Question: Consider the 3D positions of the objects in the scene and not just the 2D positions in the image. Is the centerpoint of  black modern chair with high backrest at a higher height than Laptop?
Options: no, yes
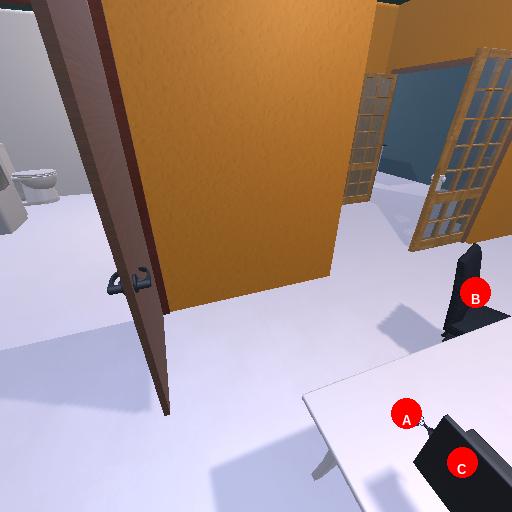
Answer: no